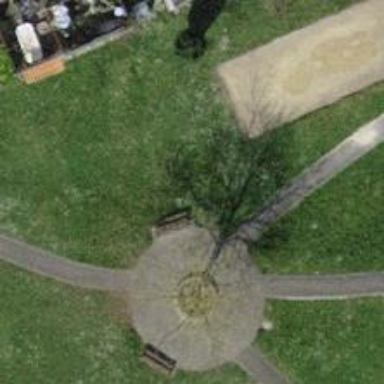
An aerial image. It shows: Bench for seating.